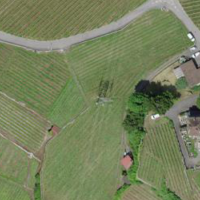
EUNIS habitat code: 40
Species observed at this site:
Cymbalaria muralis